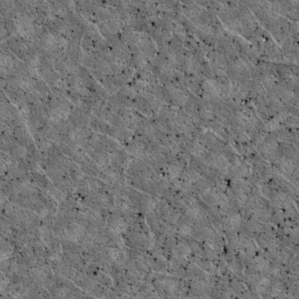
Label: non_frost